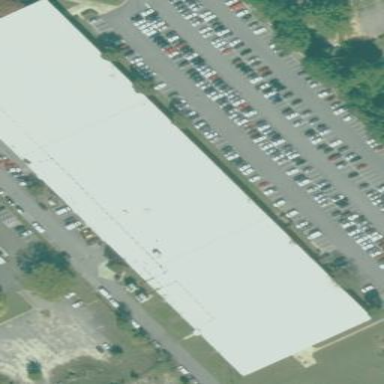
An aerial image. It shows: Commercial building.